Question: I have an issue with my apps : I would like to modify an ImageView when the animation is repeated but the 'onAnimationRepeat' function (from the 'AnimationListener' class) is not called.
This is a sample to reproduce it:
- 'com.test.test'- 'anim''res''fade_in.xml'

The activity code:
'''
package com.test.test;
import android.app.Activity;
import android.graphics.Color;
import android.graphics.PorterDuff.Mode;
import android.os.Bundle;
import android.util.Log;
import android.view.View;
import android.view.View.OnClickListener;
import android.view.animation.Animation;
import android.view.animation.AnimationUtils;
import android.view.animation.Animation.AnimationListener;
import android.widget.Button;
import android.widget.ImageView;
public class TestActivity extends Activity {
Button button = null;
ImageView image = null;
Animation animation = null;
@Override
public void onCreate(Bundle savedInstanceState) {
super.onCreate(savedInstanceState);
setContentView(R.layout.main);
button = (Button)findViewById(R.id.button1);
image = (ImageView)findViewById(R.id.imageView1);
animation = AnimationUtils.loadAnimation(this, R.anim.fade_in);
animation.setAnimationListener(new AnimationListener() {
int repeatNumber = 0;
@Override
public void onAnimationStart(Animation animation) {Log.i("start", "start");}
@Override
public void onAnimationEnd(Animation animation) {Log.i("end", "end");}
@Override
public void onAnimationRepeat(Animation animation) {
repeatNumber++;
Log.i("repeat", String.valueOf(repeatNumber));
switch(repeatNumber)
{
case 1:image.setColorFilter(Color.RED, Mode.MULTIPLY);break;
case 2:image.setColorFilter(Color.BLUE, Mode.MULTIPLY);break;
case 3:image.setColorFilter(Color.YELLOW, Mode.MULTIPLY);break;
default:break;
}
}
});
button.setOnClickListener(new OnClickListener() {
@Override
public void onClick(View v) {image.startAnimation(animation);}
});
}
}
'''
And the layout:
'''
<?xml version="1.0" encoding="utf-8"?>
<LinearLayout xmlns:android="http://schemas.android.com/apk/res/android"
android:layout_width="fill_parent"
android:layout_height="fill_parent"
android:orientation="vertical" >
<Button
android:id="@+id/button1"
android:layout_width="wrap_content"
android:layout_height="wrap_content"
android:text="Button" />
<ImageView
android:id="@+id/imageView1"
android:layout_width="wrap_content"
android:layout_height="wrap_content"
android:src="@drawable/ic_launcher" />
</LinearLayout>
'''
The 'ImageView' color doesn't change...Can you help me?
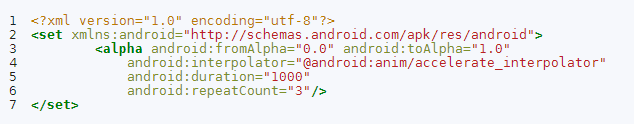
Answer: The method 'AnimationUtils.loadAnimation()' returns an array of Animation.
You have to set the event on the item of this array.
You can declare an AnimationSet
'''
AnimationSet animation = null;
'''
So after the instruction
'''
animation = AnimationUtils.loadAnimation(this, R.anim.fade_in);
'''
You can write :
'''
for (Animation a : animation.getAnimations())
a.setAnimationListener(new AnimationListener() {
@Override
public void onAnimationStart(Animation animation) {}
@Override
public void onAnimationRepeat(Animation animation) {
Log.i("repeat", "repeat");
}
@Override
public void onAnimationEnd(Animation animation) {}
});
'''
This will work.